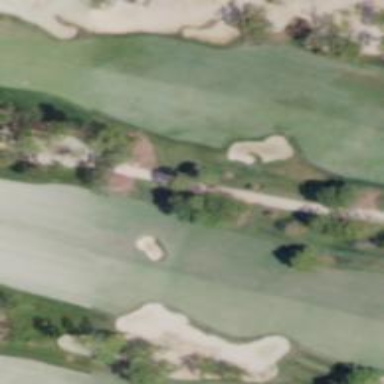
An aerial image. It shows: Footway that resembles golf path.